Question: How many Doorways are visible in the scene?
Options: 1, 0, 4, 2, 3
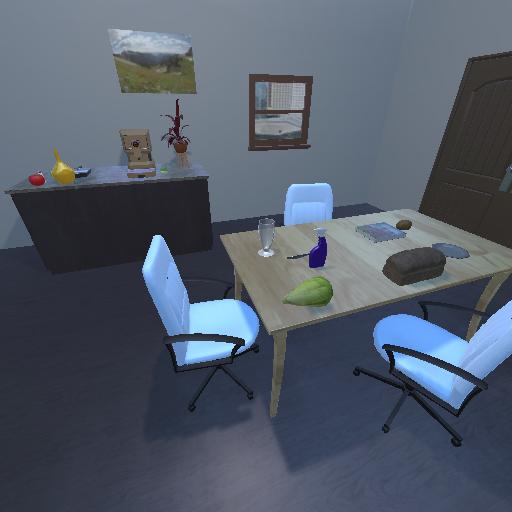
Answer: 1